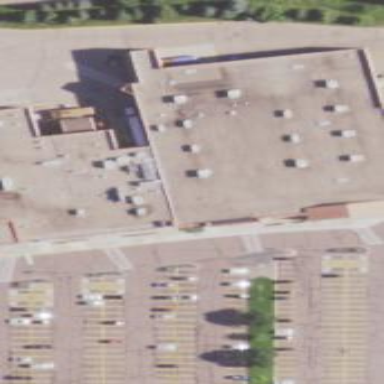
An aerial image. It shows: Retail building.